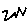
Label: zigzag